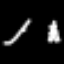
Label: The Eiffel Tower